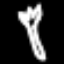
Label: fork